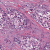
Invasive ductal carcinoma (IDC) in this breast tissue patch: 1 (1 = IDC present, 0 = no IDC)